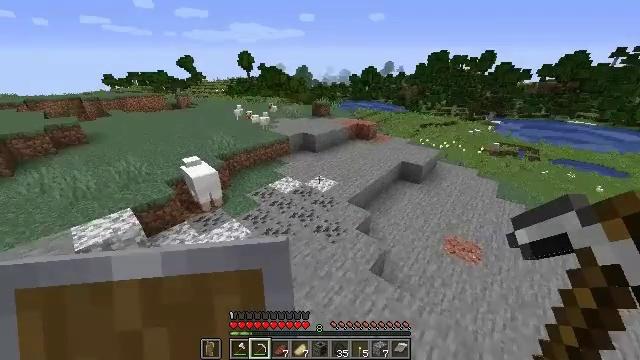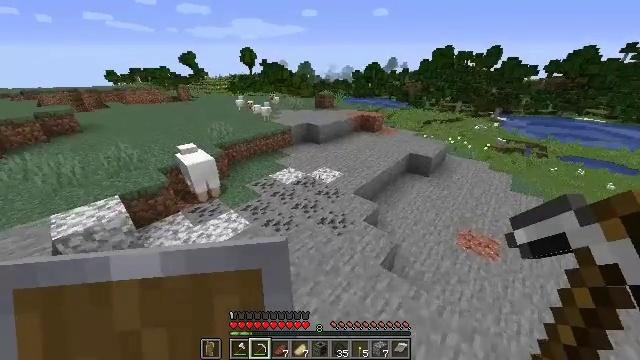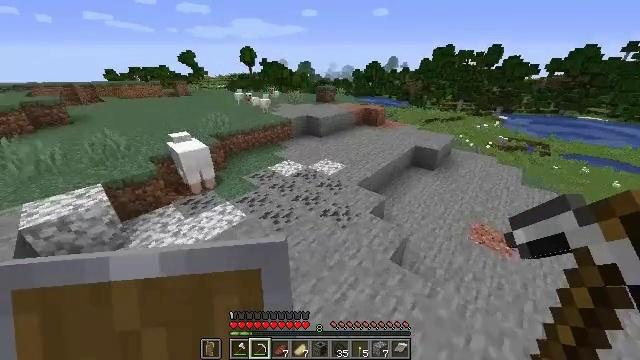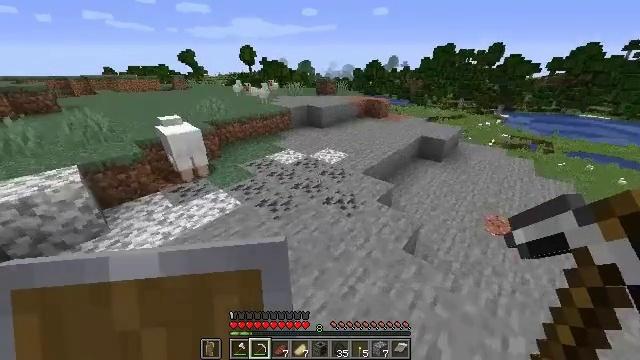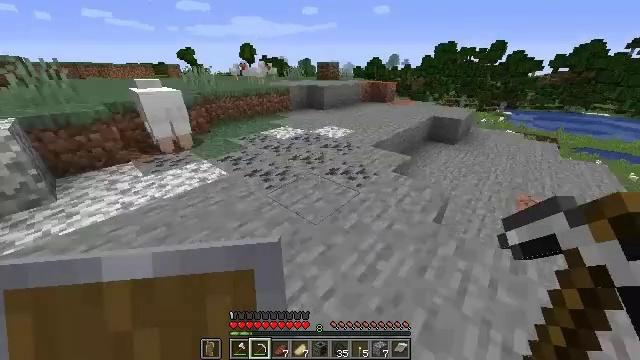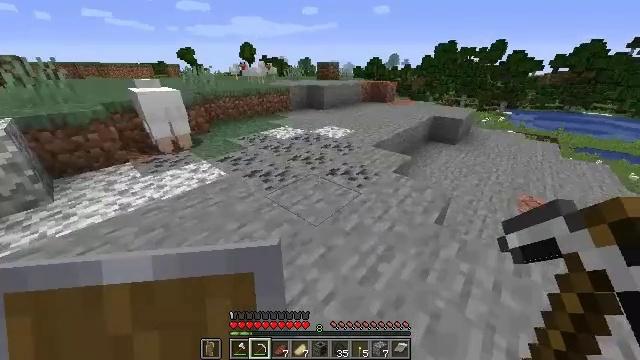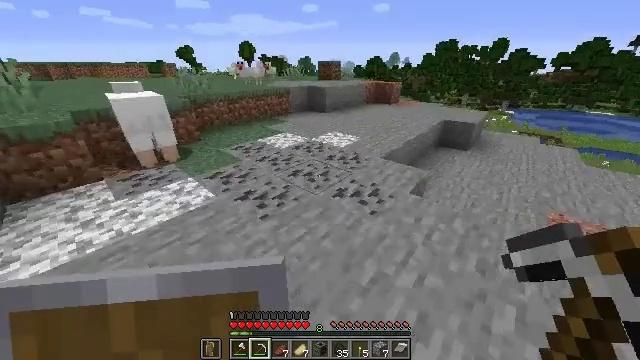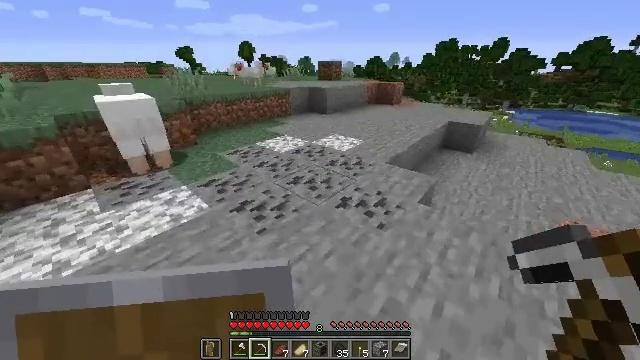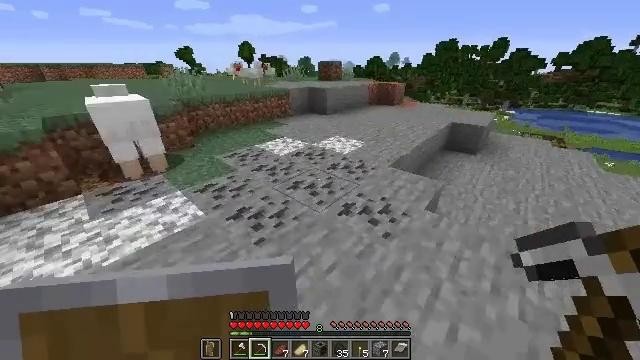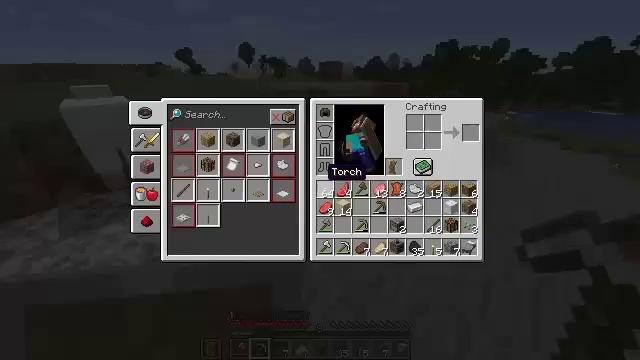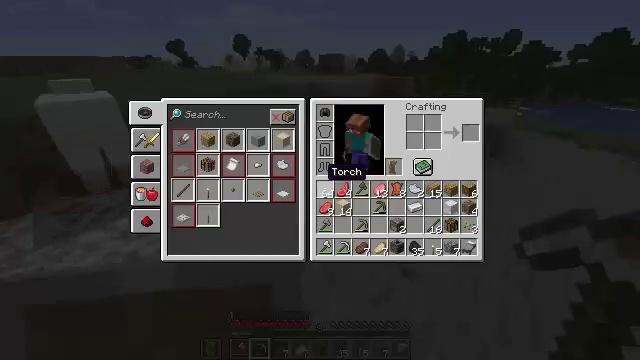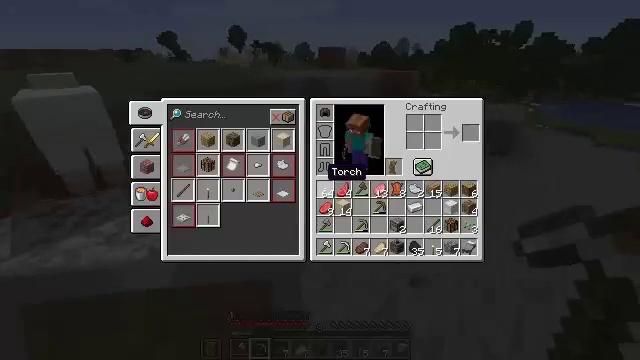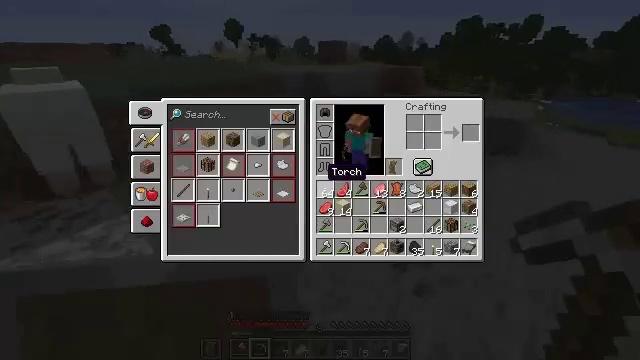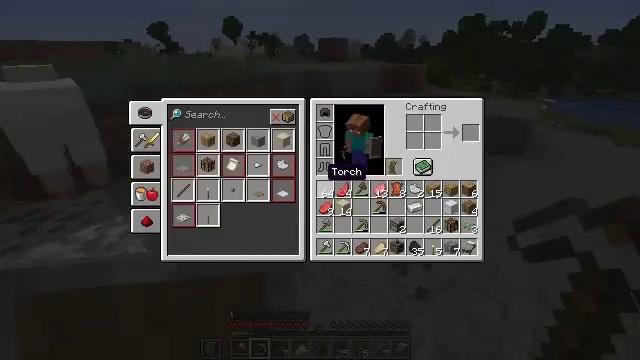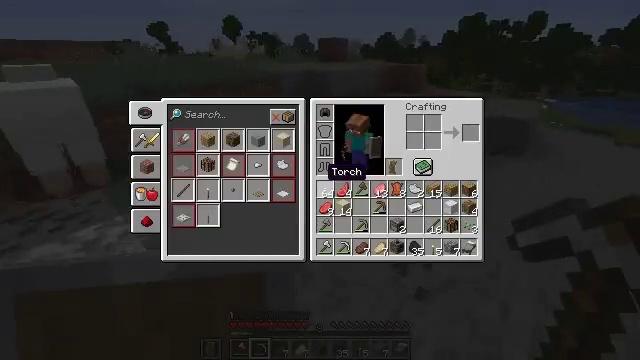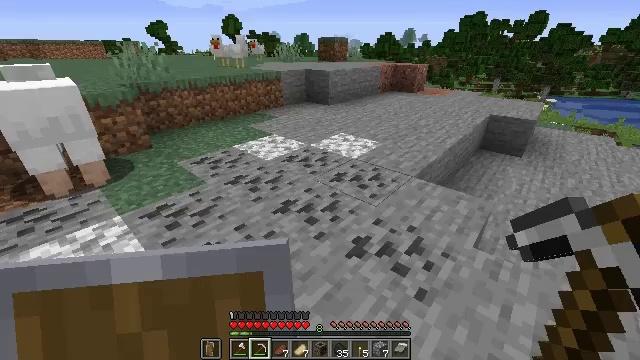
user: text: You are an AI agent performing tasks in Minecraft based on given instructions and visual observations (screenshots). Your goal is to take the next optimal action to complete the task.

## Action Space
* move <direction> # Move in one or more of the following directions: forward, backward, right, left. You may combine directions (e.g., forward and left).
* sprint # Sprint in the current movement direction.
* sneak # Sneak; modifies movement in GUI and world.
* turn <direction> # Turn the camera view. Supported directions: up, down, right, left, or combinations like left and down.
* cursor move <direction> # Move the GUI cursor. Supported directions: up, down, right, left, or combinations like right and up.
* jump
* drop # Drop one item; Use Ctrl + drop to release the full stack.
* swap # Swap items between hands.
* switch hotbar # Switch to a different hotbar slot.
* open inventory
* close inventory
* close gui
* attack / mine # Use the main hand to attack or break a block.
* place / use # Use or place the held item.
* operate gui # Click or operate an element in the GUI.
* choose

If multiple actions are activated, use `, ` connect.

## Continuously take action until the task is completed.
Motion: motion action
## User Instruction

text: Collect some oak leaves.
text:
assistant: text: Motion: move forward, jump
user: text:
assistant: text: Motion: move forward, jump
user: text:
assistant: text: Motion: move forward
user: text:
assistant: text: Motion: move forward
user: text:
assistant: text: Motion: move forward
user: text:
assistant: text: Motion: move forward
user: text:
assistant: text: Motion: move forward
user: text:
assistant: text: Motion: move forward
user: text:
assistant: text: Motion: open inventory
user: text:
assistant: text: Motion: open inventory
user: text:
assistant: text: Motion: open inventory
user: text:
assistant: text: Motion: no_op
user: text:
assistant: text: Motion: no_op
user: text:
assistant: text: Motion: no_op
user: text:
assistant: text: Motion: close inventory
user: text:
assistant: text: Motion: close inventory
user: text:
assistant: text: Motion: move forward, close inventory
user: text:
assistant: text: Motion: move forward
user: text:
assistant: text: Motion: move forward
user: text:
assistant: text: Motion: move forward
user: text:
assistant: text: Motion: move forward, turn left and up
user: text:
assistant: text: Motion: move forward, turn left and up
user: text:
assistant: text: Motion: move forward, turn left and up
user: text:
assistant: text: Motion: move forward, turn left
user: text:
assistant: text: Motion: move forward, sprint, turn left
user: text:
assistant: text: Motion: move forward, sprint
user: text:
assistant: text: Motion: move forward, sprint
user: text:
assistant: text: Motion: move forward, sprint
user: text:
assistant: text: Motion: move forward
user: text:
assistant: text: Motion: move forward